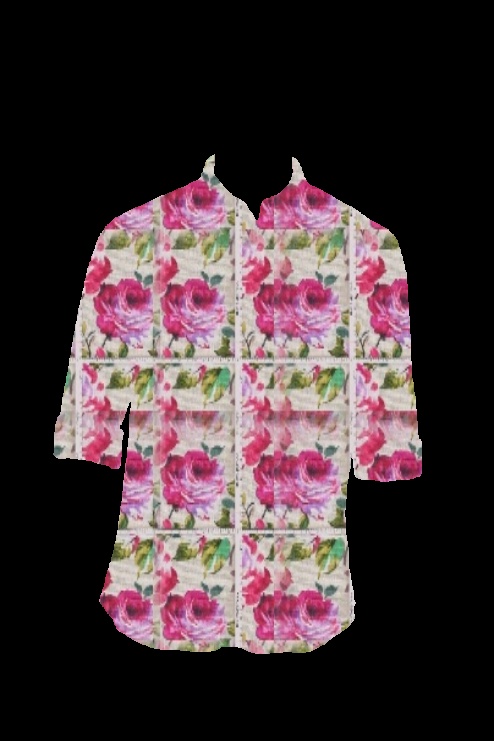
pink flamingo print button up tee